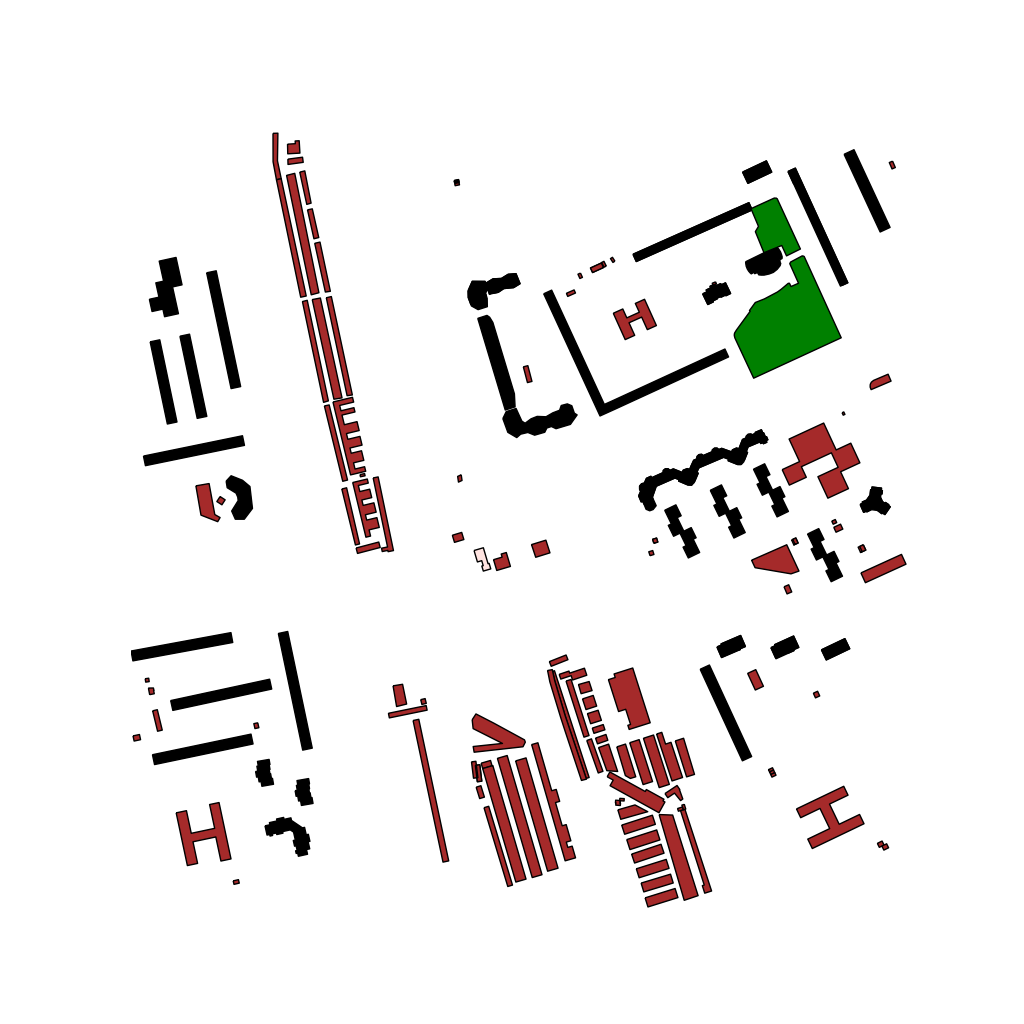
Tags: overhead vector_map, business, industrial, recreation, residential, special, modern, soviet, high_rise, individual_rise, low_rise, density_2, Building, Facility, Gas, Park, 1.0 km²